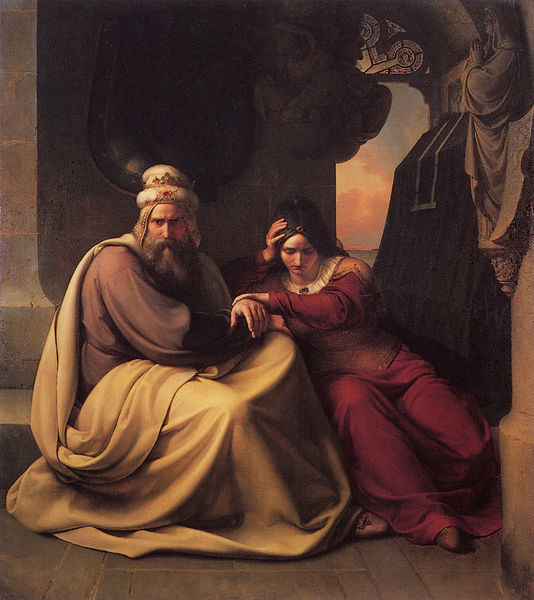
Titel: Das trauernde Königspaar
Künstler: Carl Friedrich Lessing
Standort: Sankt Petersburg
Institution: Eremitage
Schlagwörter: dunkel, feuer, gemälde, gott, hand, himmel, mann, meer, umhang, wolken, gelb, menschen, sitzen, abend, braun, fenster, frankreich, frau, glas, hut, kleid, nacht, pfeiler, schmuck, schwarz, säule, blick, gebäude, haus, rot, beige, flächig, bart, gesichter, mütze, wand, arme, barock, bibel, blicke, falten, geschichte, kragen, stein, steine, trauer, vollbart, hände, innenraum, spiegel, vorhang, öl, dämmerung, spiegelung, sonne, boden, figur, gewand, gold, haare, eltern, gewänder, klassizismus, paar, bühne, brosche, höhle, krone, skulptur, statue, pflaster, schuhe, mauer, sonnenuntergang, romantik, treppe, könig, holzboden, stufe, stufen, faltenwurf, nachdenklich, nazarener, abendrot, abendstimmung, alter, antike, burg, durchblick, kreuz, orient, orientalisch, palast, beten, streicheln, verzweiflung, trost, schoss, harnisch, glasfenster, zeus, niedergeschlagen, edelstein, historismus, tempel, königin, hera, vorhand, steinboden, maria, weiser, turban, steinfussboden, gewandfalten, josef, okker, buntglasfenster, gemmen, ahasver, esther, vorhersehung, kommen wir mal auf die 'eihe, stuefe, wer welches bild beschreibt od